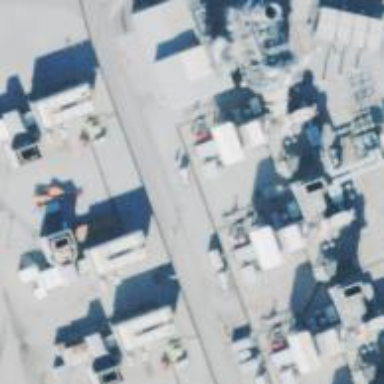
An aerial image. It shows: Gas turbine generator is in use.